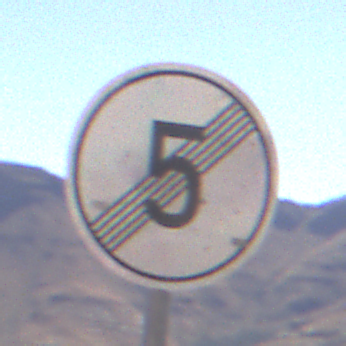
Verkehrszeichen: EndeGeschwindigkeit5
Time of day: Midday
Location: Outdoor (Nature)
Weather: Clear
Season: NotSpecified
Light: Natural